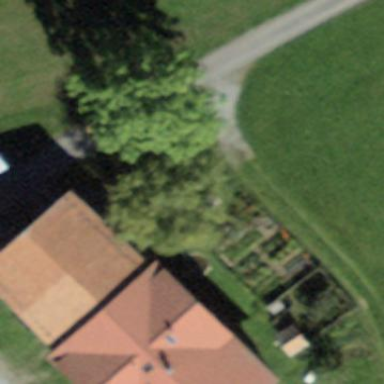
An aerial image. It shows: Farm building.